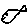
Label: fish